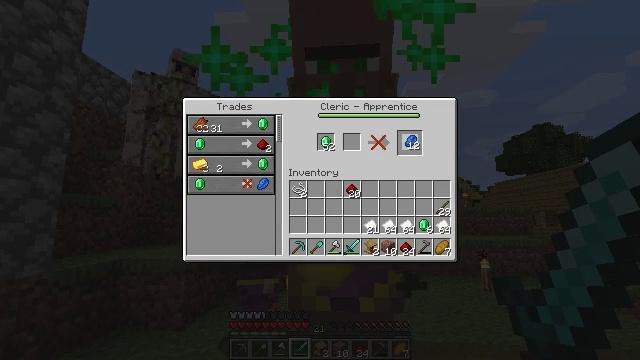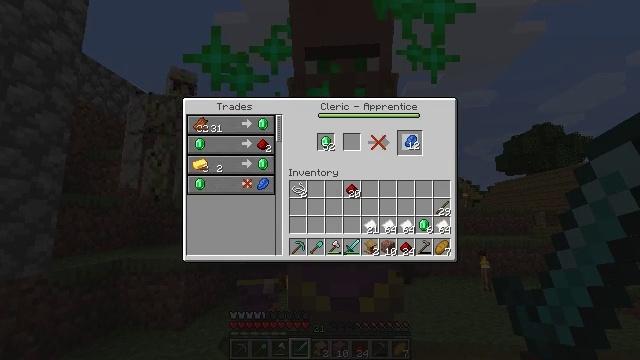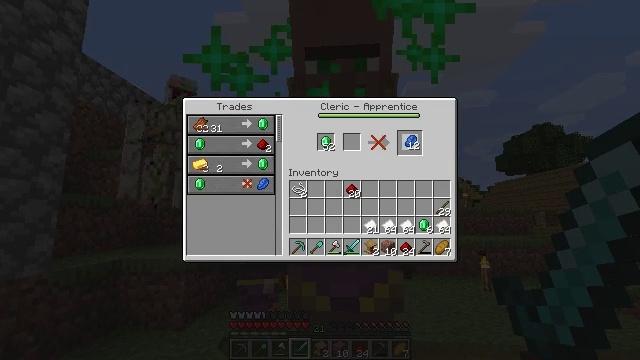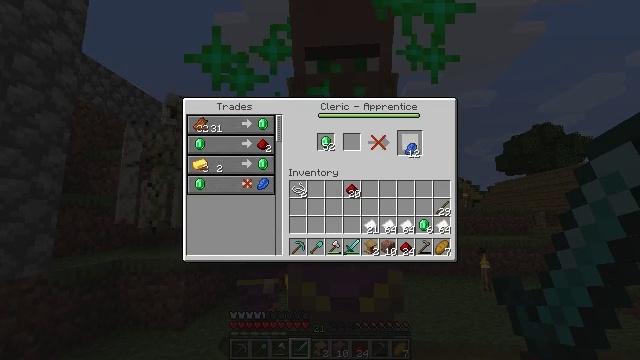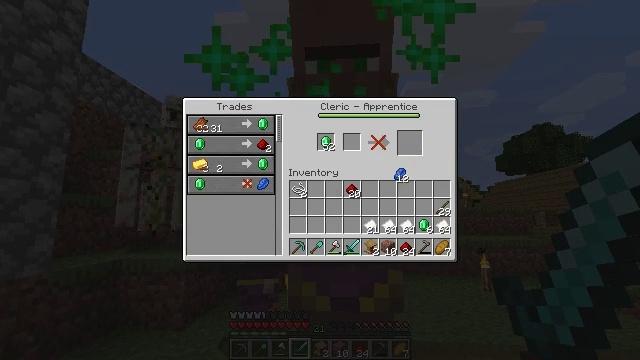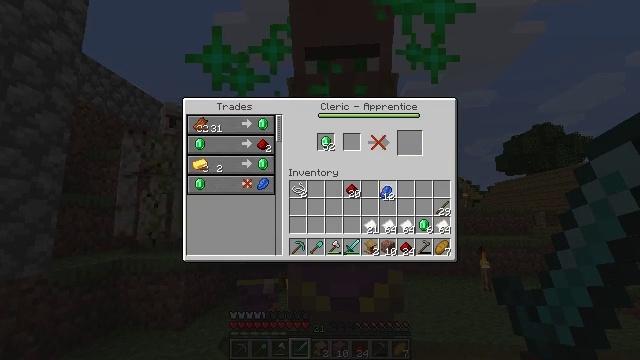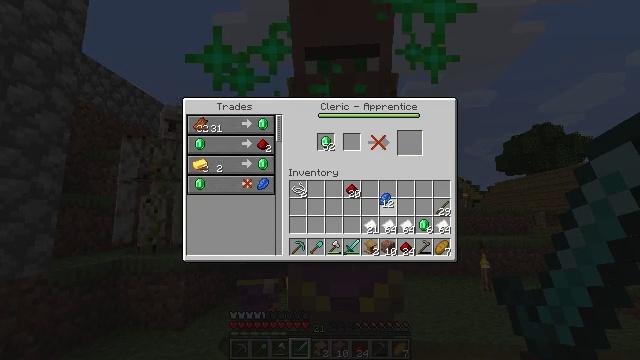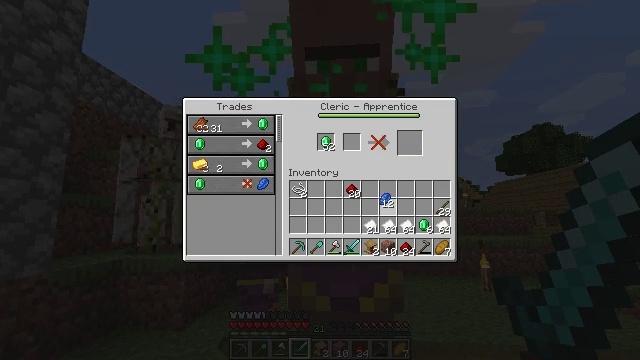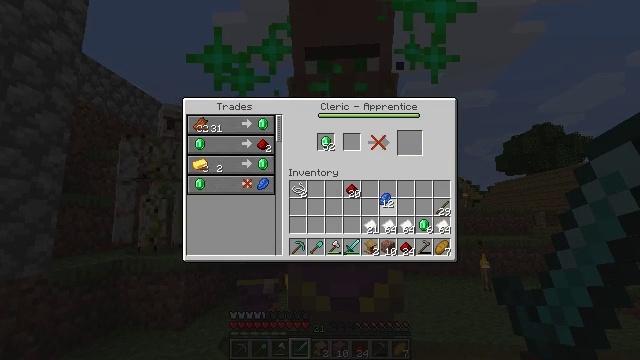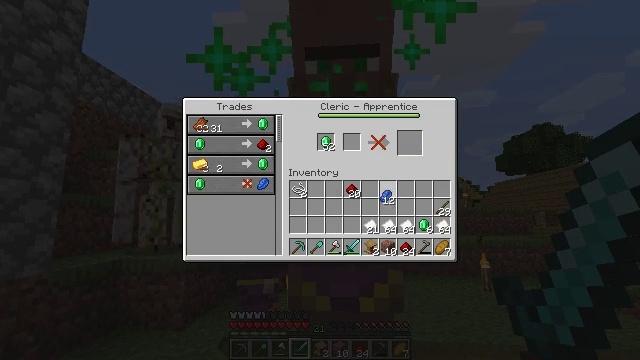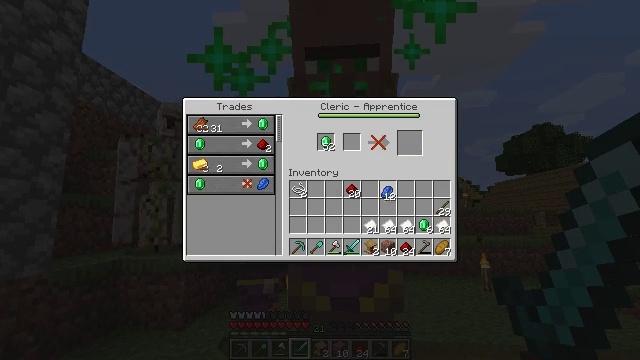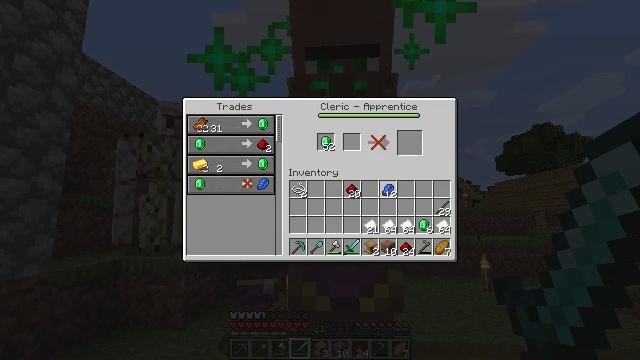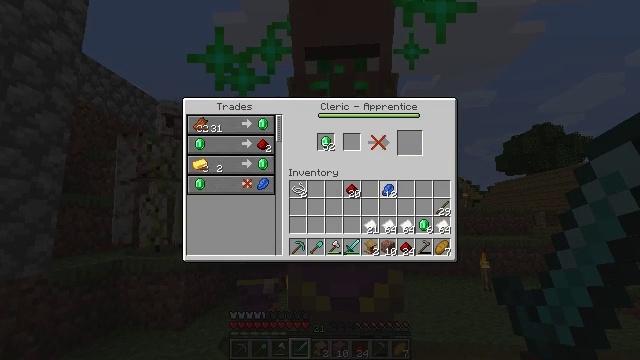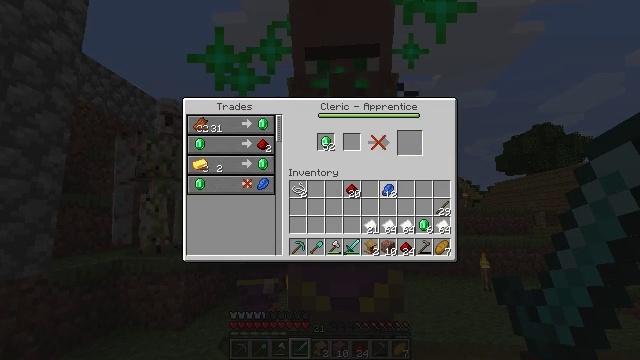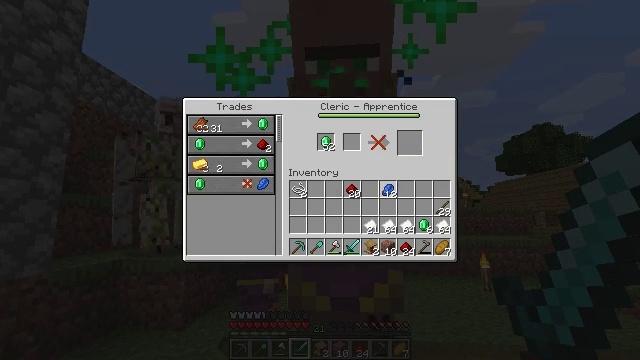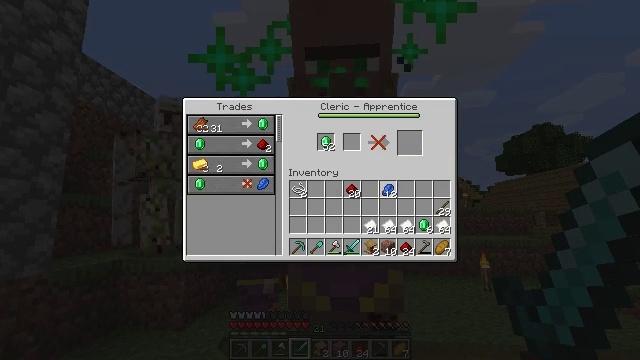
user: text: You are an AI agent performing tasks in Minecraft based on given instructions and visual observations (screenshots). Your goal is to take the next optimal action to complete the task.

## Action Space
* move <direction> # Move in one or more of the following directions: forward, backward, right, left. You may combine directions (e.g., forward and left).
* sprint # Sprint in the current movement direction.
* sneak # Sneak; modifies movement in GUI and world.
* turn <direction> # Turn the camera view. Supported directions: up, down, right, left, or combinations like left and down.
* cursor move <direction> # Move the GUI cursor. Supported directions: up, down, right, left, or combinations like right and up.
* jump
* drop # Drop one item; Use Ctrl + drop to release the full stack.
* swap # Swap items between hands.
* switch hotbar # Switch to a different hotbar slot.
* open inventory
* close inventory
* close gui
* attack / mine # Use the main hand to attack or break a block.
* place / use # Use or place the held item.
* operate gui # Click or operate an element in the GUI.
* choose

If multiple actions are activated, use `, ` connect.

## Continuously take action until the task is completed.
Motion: motion action
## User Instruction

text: Make lapis lazuli with materials via the crafting table.
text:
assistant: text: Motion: operate gui
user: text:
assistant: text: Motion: operate gui
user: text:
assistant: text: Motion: cursor move down
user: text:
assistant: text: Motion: cursor move left and down
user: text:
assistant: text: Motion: cursor move left and down
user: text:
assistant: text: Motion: no_op
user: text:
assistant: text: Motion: no_op
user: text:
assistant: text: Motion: no_op
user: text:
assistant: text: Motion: no_op
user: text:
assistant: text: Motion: no_op
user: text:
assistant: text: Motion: no_op
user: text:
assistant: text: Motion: no_op
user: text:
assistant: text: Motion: operate gui
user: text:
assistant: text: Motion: operate gui
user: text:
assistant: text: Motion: operate gui
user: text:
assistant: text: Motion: no_op
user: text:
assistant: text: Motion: no_op
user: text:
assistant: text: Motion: no_op
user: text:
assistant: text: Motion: no_op
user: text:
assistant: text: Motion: no_op
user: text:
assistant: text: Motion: no_op
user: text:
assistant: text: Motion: no_op
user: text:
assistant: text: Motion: no_op
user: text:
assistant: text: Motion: close gui
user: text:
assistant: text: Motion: no_op
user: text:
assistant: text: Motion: no_op
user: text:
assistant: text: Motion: no_op
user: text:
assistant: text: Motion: move right
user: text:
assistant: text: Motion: move right, turn left and down
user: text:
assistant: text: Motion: move right, turn left and down